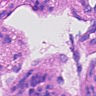
Metastatic tissue present: yes